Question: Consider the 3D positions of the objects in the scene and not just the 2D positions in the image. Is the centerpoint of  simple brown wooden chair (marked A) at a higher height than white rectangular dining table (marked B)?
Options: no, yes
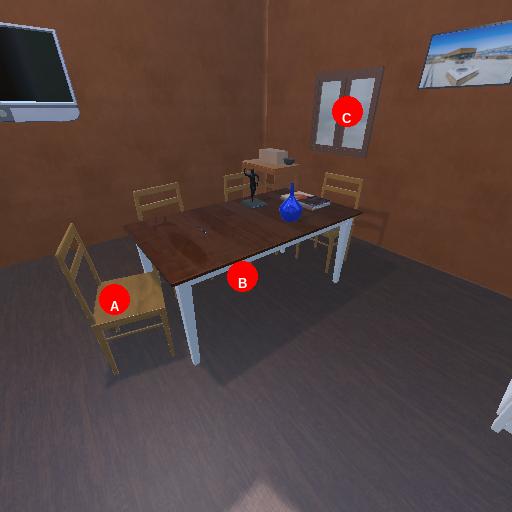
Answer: no